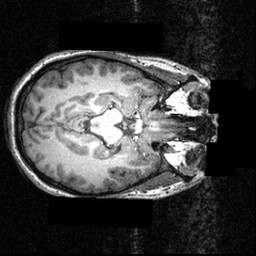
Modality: T1w
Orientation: axial
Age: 21
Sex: female
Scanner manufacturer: siemens
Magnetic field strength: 3.951 T
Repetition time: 1.5 s
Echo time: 0.00335 s